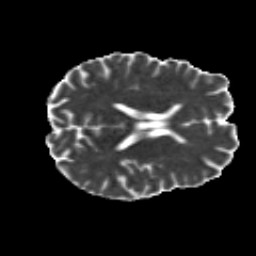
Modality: MD
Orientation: axial
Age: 29
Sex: male
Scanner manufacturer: siemens
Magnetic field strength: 3 T
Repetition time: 8.8 s
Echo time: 0.085 s